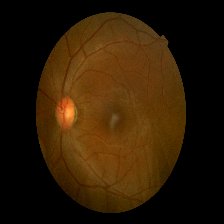
Diabetic retinopathy grade: Mild